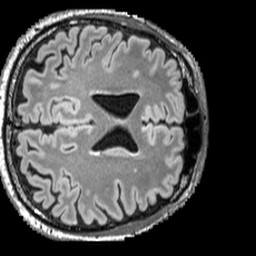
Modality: FLAIR
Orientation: axial
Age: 63
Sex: male
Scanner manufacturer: siemens
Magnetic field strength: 3 T
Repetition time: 5 s
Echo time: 0.387 s